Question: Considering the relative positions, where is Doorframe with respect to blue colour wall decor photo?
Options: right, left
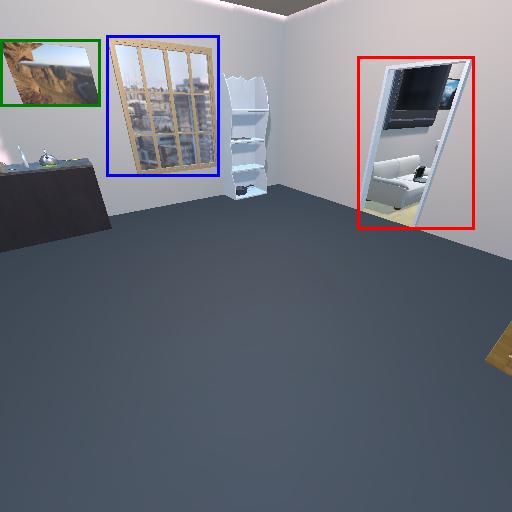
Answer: right